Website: lowes
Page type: customer-info-address
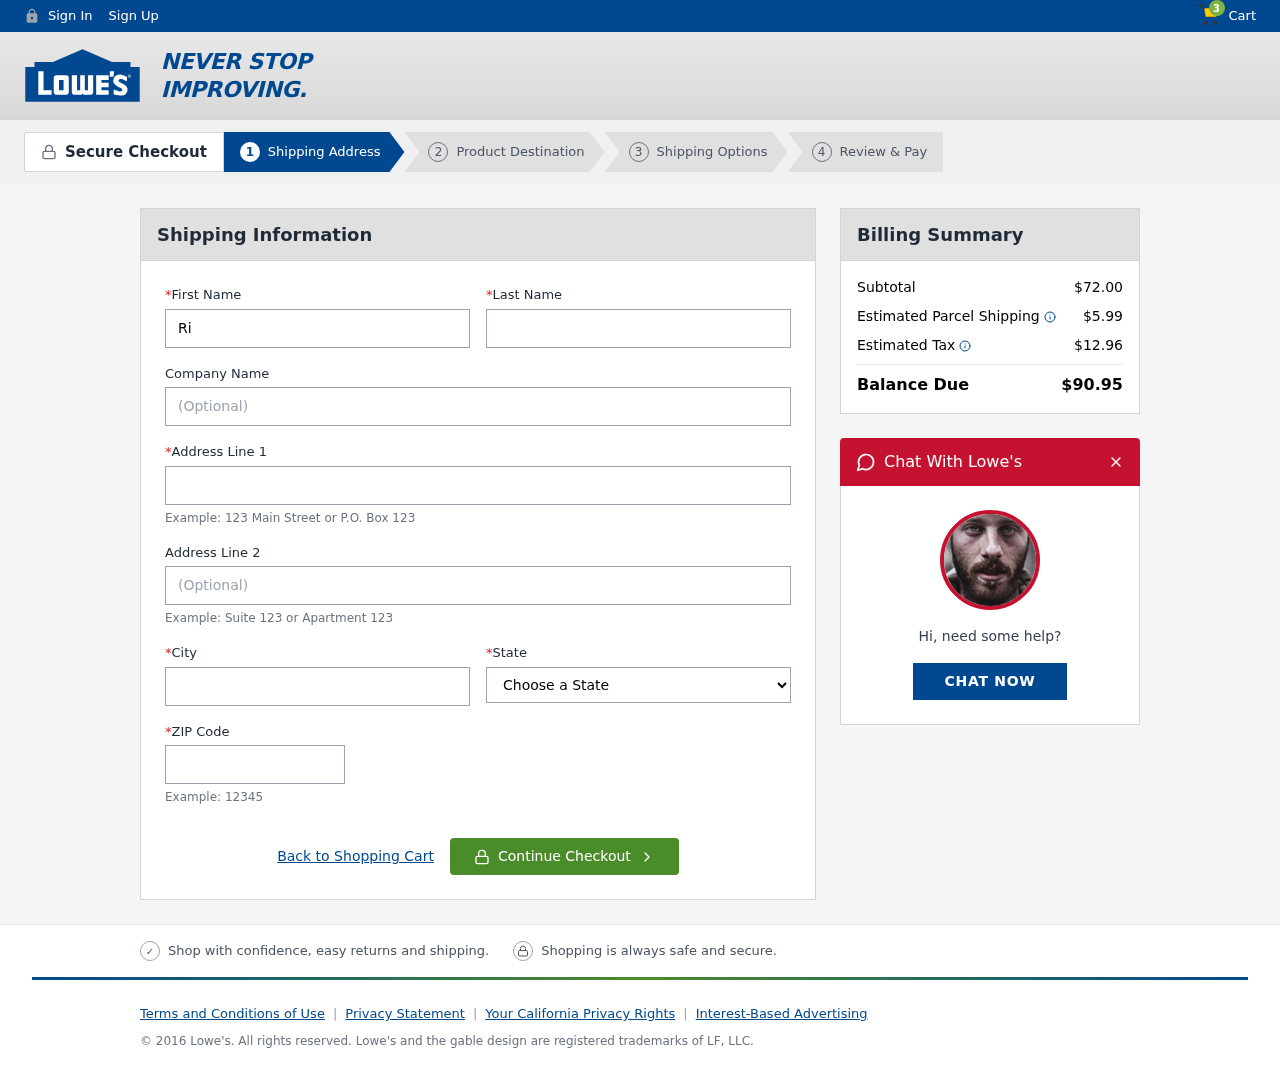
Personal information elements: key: PII_CITY
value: North Donaldmouth
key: PII_FIRSTNAME
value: Richard
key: PII_LASTNAME
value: Smith
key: PII_POSTCODE
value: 58155
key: PII_STATE
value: Alaska
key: PII_STREET
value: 14042 Johnson Fields Apt. 779
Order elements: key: ORDER_NUM_ITEMS
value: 3
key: ORDER_SUBTOTAL
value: $72.00
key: ORDER_SHIPPING_COST
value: $5.99
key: ORDER_TAX
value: $12.96
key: ORDER_TOTAL
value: $90.95